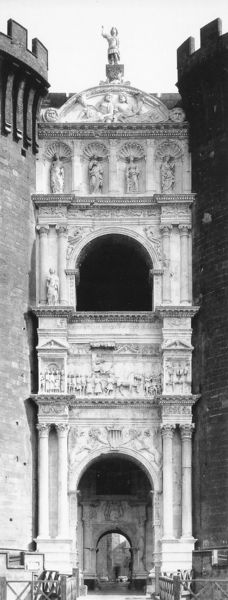
Titel: Triumphbogen Alfonsos I.
Künstler: Francesco Laurana
Standort: Neapel, Castelnuovo (EU - I - Kampanien)
Schlagwörter: dunkel, stadt, fenster, grau, hell, marmor, säulen, gebäude, zaun, ornament, architektur, barock, stein, brücke, gitter, kirche, figur, renaissance, turm, engel, skulptur, statue, balkon, relief, bogen, fassade, giebel, mauer, pilaster, figuren, rundbogen, schmal, durchgang, hoch, tor, foto, fotografie, bögen, eingang, burg, türme, stockwerk, torbogen, schwarz-weiß, rom, photo, portal, tore, rundbögen, fotographie, verzierungen, römisch, etage, außenansicht, akroter, durchagng, turm skulpturen